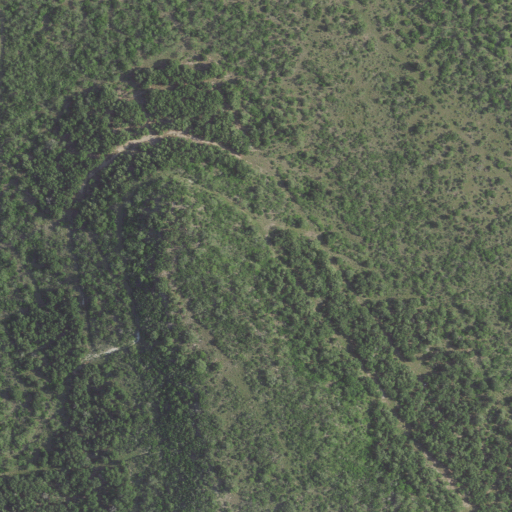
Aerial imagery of mountain in Texas named Tordillo Hill containing shrub and deciduous forest